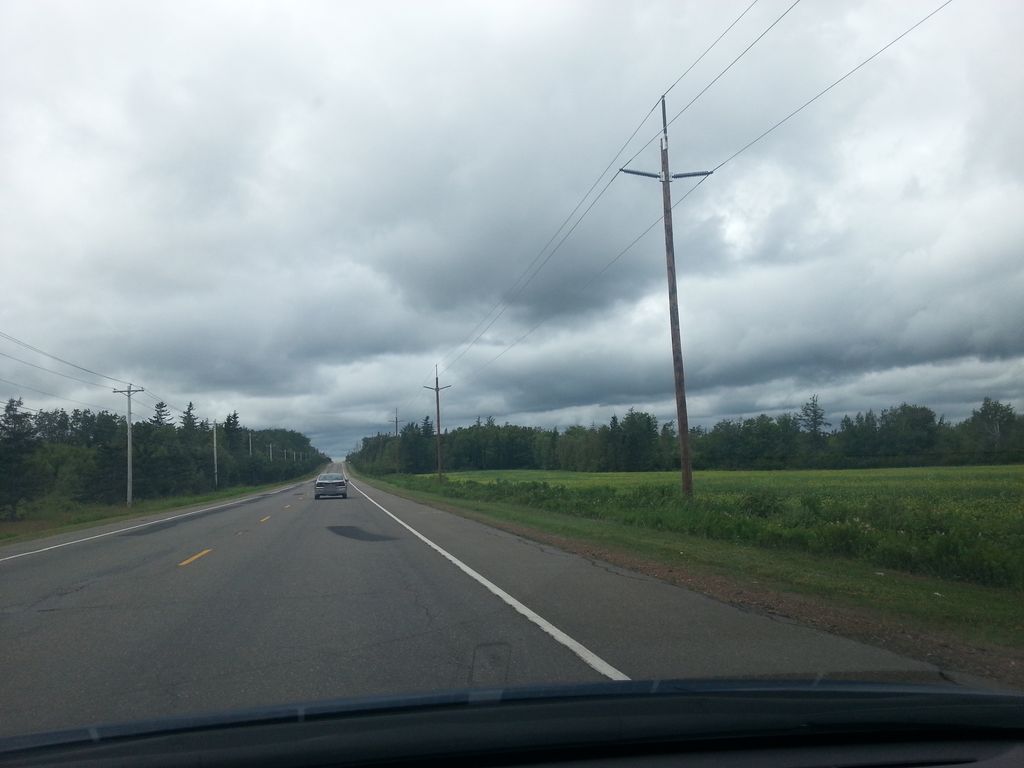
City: charlottetown